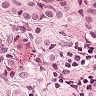
Metastatic tissue present: yes